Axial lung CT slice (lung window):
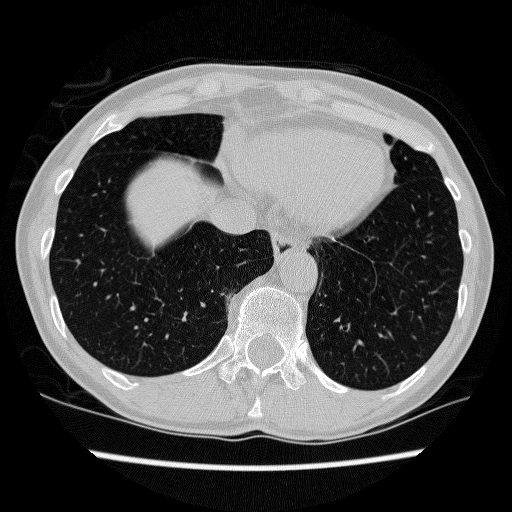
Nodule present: no